Question: I have several issues with the legend on the following plot:

- -
Seems that I need to use 'scale_manual' and 'guide_legend' options, but all my attempts failed miserably.
Here is the code to create the plot. 'plotDumping' is the function that draws the plot, 'updateData' generates data frame for the plot and 'updateLabels' generates footnote for the plot.
'''
library(ggplot2)
library(grid)
library(gridExtra)
library(scales)
max_waste_volume <- 2000
Illegal_dumping_fine_P <- 300000
Illigal_landfilling_fine_P1 <- 500000
Fine_probability_k <- 0.5
Official_tax_Ta <- 600
# mwv = max_waste_volume
# P = Illegal_dumping_fine_P
# P1 = Illigal_landfilling_fine_P1
# k = Fine_probability_k
# Ta = Official_tax_Ta
updateData <- function(mwv, k, P1, P, Ta){
# creates and(or) updates global data frame to provide data for the plot
new_data <<- NULL
new_data <<- as.data.frame(0:mwv)
names(new_data) <<- 'V'
new_data$IlD <<- k*P1/new_data$V
new_data$IlD_fill <<- new_data$IlD
new_data$IlD_fill[new_data$IlD_fill > Ta] <<- NA # we don't want ribbon to
new_data$IlL <<- Ta-k*P/new_data$V
}
updateLabels <- function(k, P1, P, Ta){
### creates footnote caption for the plot
prob <- paste('Fining probability = ', k, sep = '')
landfilling_fine <- paste('Illegal landfilling fine = ', P1, sep = '')
dumping_fine <- paste('Illegal dumping fine = ', P, sep = '')
tax <- paste('Official tax = ', Ta, sep = '')
note <<- paste(prob, landfilling_fine, sep = '; ')
note <<- paste(note, dumping_fine, sep = '; ')
note <<- paste(note, tax, sep = '; ')
note
}
plotDumping <- function(mwv,
P,
P1,
k,
Ta){
### this function draws the plot
# initialise plot data
updateData(mwv, k, P1, P, Ta)
updateLabels(k, P1, P, Ta)
# draw the plot
profit <- ggplot(data=new_data, aes(x = new_data$V)) +
geom_ribbon(show_guide = T, alpha = 0.25, ymax = Ta,
aes(ymin = new_data$IlD_fill,
fill = "Illegal landfill owner's
profitable ratio
")) +
geom_ribbon(show_guide = F, alpha = 0.25, ymin = 0,
aes(ymax = new_data$IlL,
fill = "Waste owner's
profitable ratio")) +
geom_line(data=new_data,
aes(y = new_data$IlD, col = "Illegal landfill owner's
profitable ratio
"),
size = 1,
linetype = 4) +
geom_line(data=new_data,
aes(y = new_data$IlL, col = "Waste owner's
profitable ratio"),
size = 1,
linetype = 5) +
geom_line(y = Ta,
aes(col = "Official tax"),
size = 1.5,
linetype = 1)+
xlim(c(0, max(new_data$V)))+
ylim(c(0, Ta*1.5))+
theme(axis.text.x = element_text(angle=0, hjust = 0),
axis.title = element_text(face = 'bold', size = 14),
title = element_text(face = 'bold', size = 16),
legend.position = 'right',
legend.title = element_blank(),
legend.text = element_text(size = 12),
legend.key.width = unit(1, 'cm'))+
labs(title="Profitable ratio between the volume
of illegally disposed waste
and costs of illegal waste disposure",
x="Waste volume, cubic meters",
y="Cost per cubic meter, RUB")
# add a footnote about paramaters used for the current plot
profit <- arrangeGrob(profit, sub = textGrob(note,
x = 0,
hjust = -0.1,
vjust=0.1,
gp = gpar(fontface = "italic", fontsize = 12)))
# show plot
print(profit)
}
# draw the plot
plotDumping(max_waste_volume,
Illegal_dumping_fine_P,
Illigal_landfilling_fine_P1,
Fine_probability_k,
Official_tax_Ta)
'''
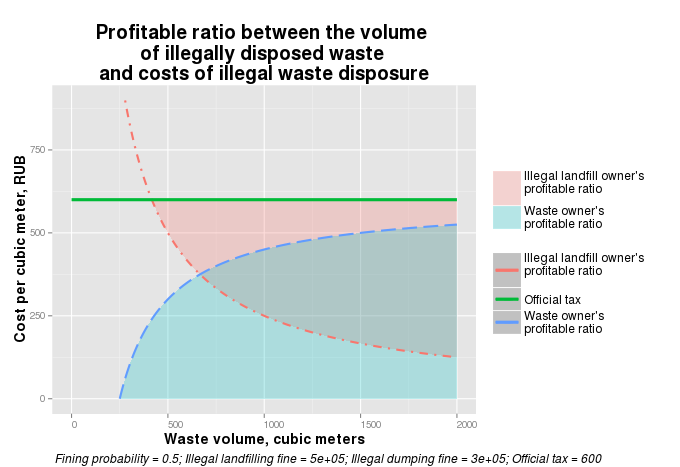
Answer: You can use your version to also get the correct linetype, if you put the linetype insidt the 'aes' function. However, your code becomes even more cumbersome that way. Consider reshaping your data before calling 'ggplot'. Then you don't have to worry about the legend at all.
'''
# reshape data ...
new_data$Ta <- Ta
new_data$zero <- 0
require(reshape2)
dta <- melt(new_data, id.vars="V", measure.vars=c("IlD", "IlL", "Ta"))
dta.lower <- melt(new_data, id.vars="V", measure.vars=c("IlD_fill", "zero", "Ta"))
dta.upper <- melt(new_data, id.vars="V", measure.vars=c("Ta", "IlL", "Ta"))
dta <- cbind(dta, lower=dta.lower$value, upper=dta.upper$value)
dta$name <- factor(NA, levels=c("Illegal landfill owner's
profitable ratio
",
"Waste owner's
profitable ratio",
"Official tax"))
dta$name[dta$variable=="IlD"] <- "Illegal landfill owner's
profitable ratio
"
dta$name[dta$variable=="IlL"] <- "Waste owner's
profitable ratio"
dta$name[dta$variable=="Ta"] <- "Official tax"
'''
Now tha plotting command becomes much easier and more transparent:
'''
ggplot(dta, aes(x=V, y=value, ymin=lower, ymax=upper,
color=name, fill=name, linetype=name)) +
geom_line(size=1.2) + ylim(c(0, Ta*1.5)) +
geom_ribbon(alpha=.25, linetype=0) +
theme(axis.text.x = element_text(angle=0, hjust = 0),
axis.title = element_text(face = 'bold', size = 14),
title = element_text(face = 'bold', size = 16),
legend.position = 'right',
legend.title = element_blank(),
legend.text = element_text(size = 12),
legend.key.width = unit(2, 'cm'))+
scale_linetype_manual(values=c(4, 5, 1)) +
labs(title="Profitable ratio between the volume
of illegally disposed waste
and costs of illegal waste disposure",
x="Waste volume, cubic meters",
y="Cost per cubic meter, RUB")
'''